Question: I want to make a subplot for a heatmap where the y-axis matches that of the heatmap (features), but the x axis is some transformation of the mean of the binned values represented for each feature in the heatmap. Below is an example figure:

I can make the heatmap already using imshow, and I have an array of transformed means for each feature with indices that match the heatmap array. How can I produce the subplot on the right of my example figure?
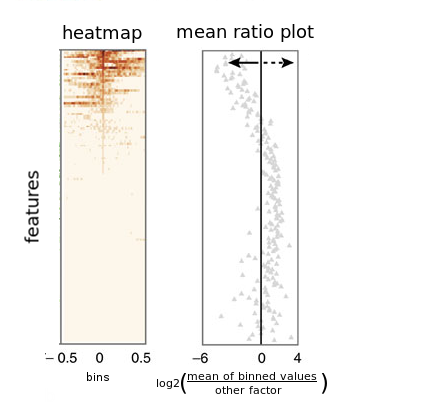
Answer: The two main things are setting up the axes to share the y-metric ('sharey=True') and (as you have) setting up your the transformed data to use the same indices:
'''
import matplotlib.pyplot as plt
from numpy.random import random
from numpy import var
H = random(size=(120,80))
Hvar = var(H, axis=1)
fig, axs = plt.subplots(figsize=(3,3), ncols=2, sharey=True, sharex=False)
plt.sca(axs[0])
plt.imshow(H) #heatmap into current axis
axs[0].set_ylim(0,120)
axs[1].scatter(Hvar, range(len(Hvar)))
plt.show()
'''